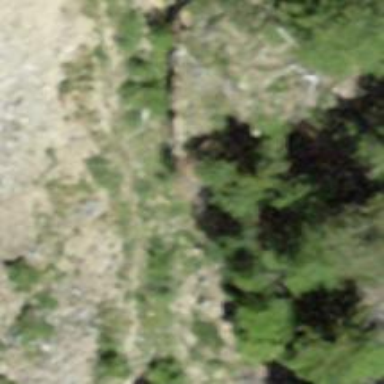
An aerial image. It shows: Path.